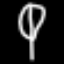
Label: leaf